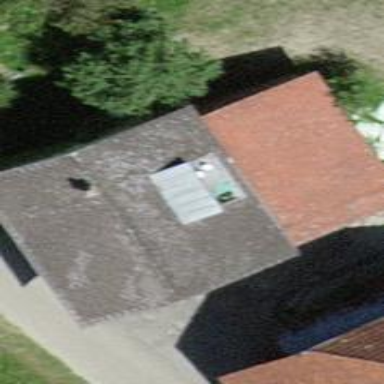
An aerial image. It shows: Residential building.